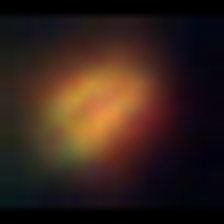
Taxon: NanoPlankton
Group: Other